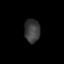
Tissue: skin
Cell type: Epithelial cells
Senescence score: 0.1419
Nuclear area (px): 360
Mean DAPI intensity: 58.619